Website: walmart
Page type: customer-info-address
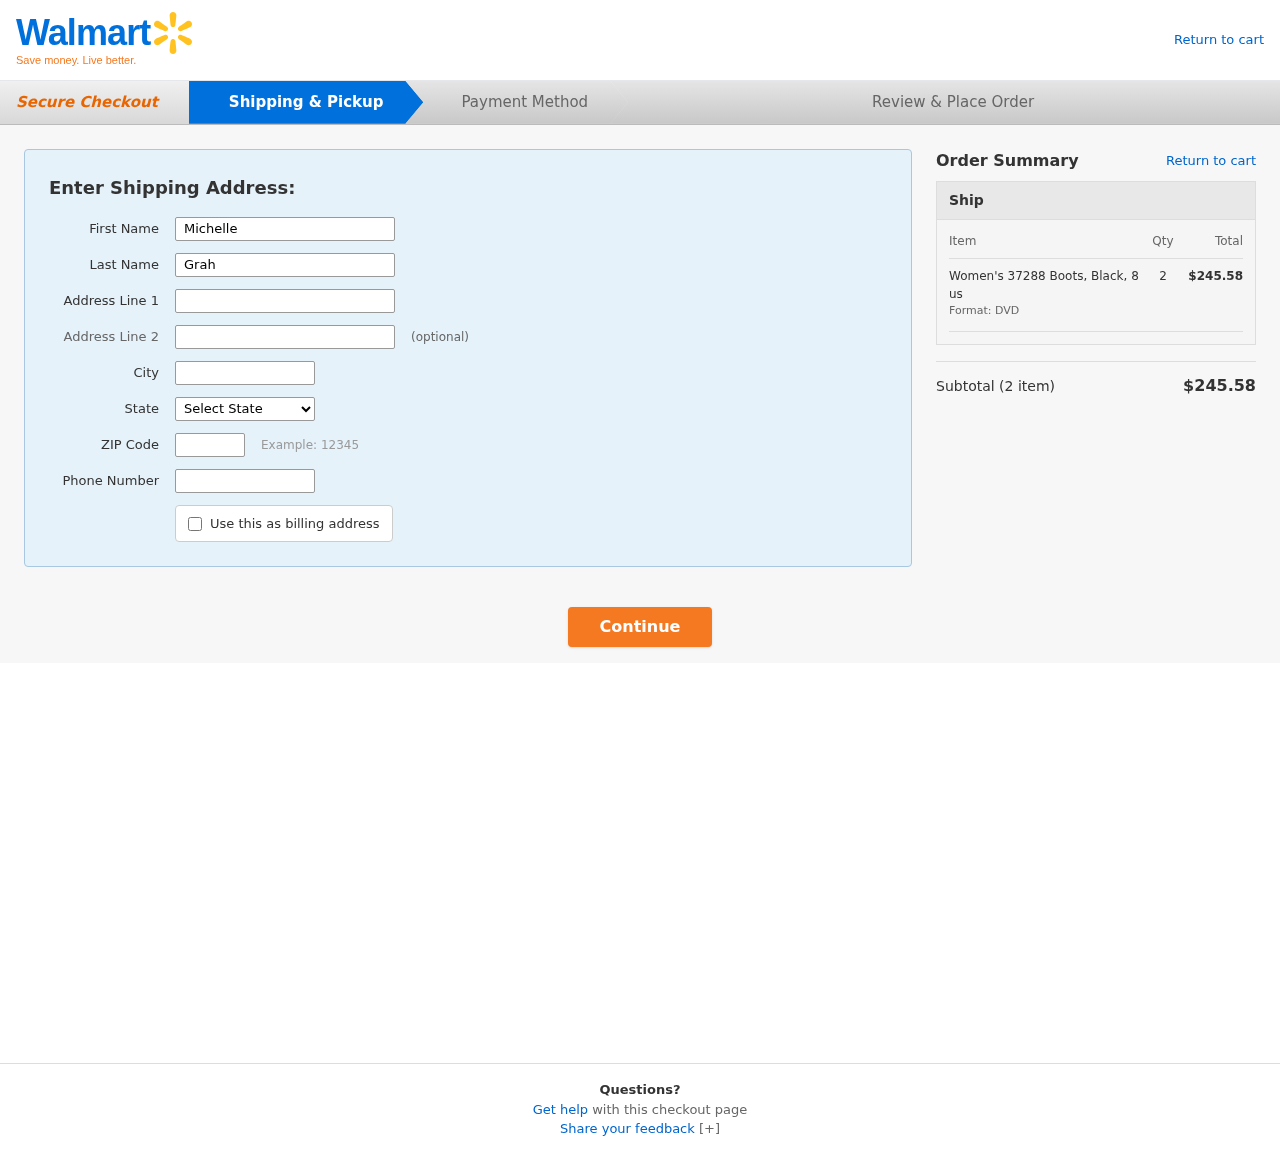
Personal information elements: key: PII_CITY
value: New Phillipton
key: PII_FIRSTNAME
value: Michelle
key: PII_LASTNAME
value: Graham
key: PII_PHONE
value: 7163177792
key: PII_POSTCODE
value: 22893
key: PII_STATE
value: Oklahoma
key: PII_STREET
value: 098 Maurice Freeway Suite 357
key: PII_STREET2
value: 373 Michael Street Suite 894
Product elements: key: PRODUCT1_NAME
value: Women's 37288 Boots, Black, 8 us
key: PRODUCT1_QUANTITY
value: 2
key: PRODUCT1_LINE_TOTAL
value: $245.58
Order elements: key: ORDER_NUM_ITEMS
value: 2
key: ORDER_SUBTOTAL
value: $245.58